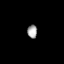
Tissue: prostate
Cell type: Fibroblasts
Senescence score: 0.7234
Nuclear area (px): 126
Mean DAPI intensity: 165.27